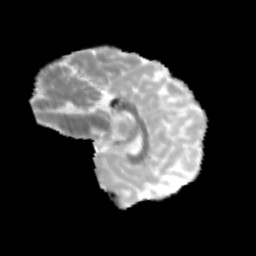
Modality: MD
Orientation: sagittal
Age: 10
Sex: female
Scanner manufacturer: siemens
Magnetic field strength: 3 T
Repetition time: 3.8 s
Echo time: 0.07 s